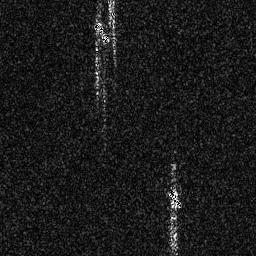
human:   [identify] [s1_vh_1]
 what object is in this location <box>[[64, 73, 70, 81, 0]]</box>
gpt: <ref>1 small ship at the bottom</ref>

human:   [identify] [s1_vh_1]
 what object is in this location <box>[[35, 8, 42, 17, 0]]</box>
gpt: <ref>1 small ship at the top</ref>